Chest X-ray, PA view. Patient: 58 years old, sex M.
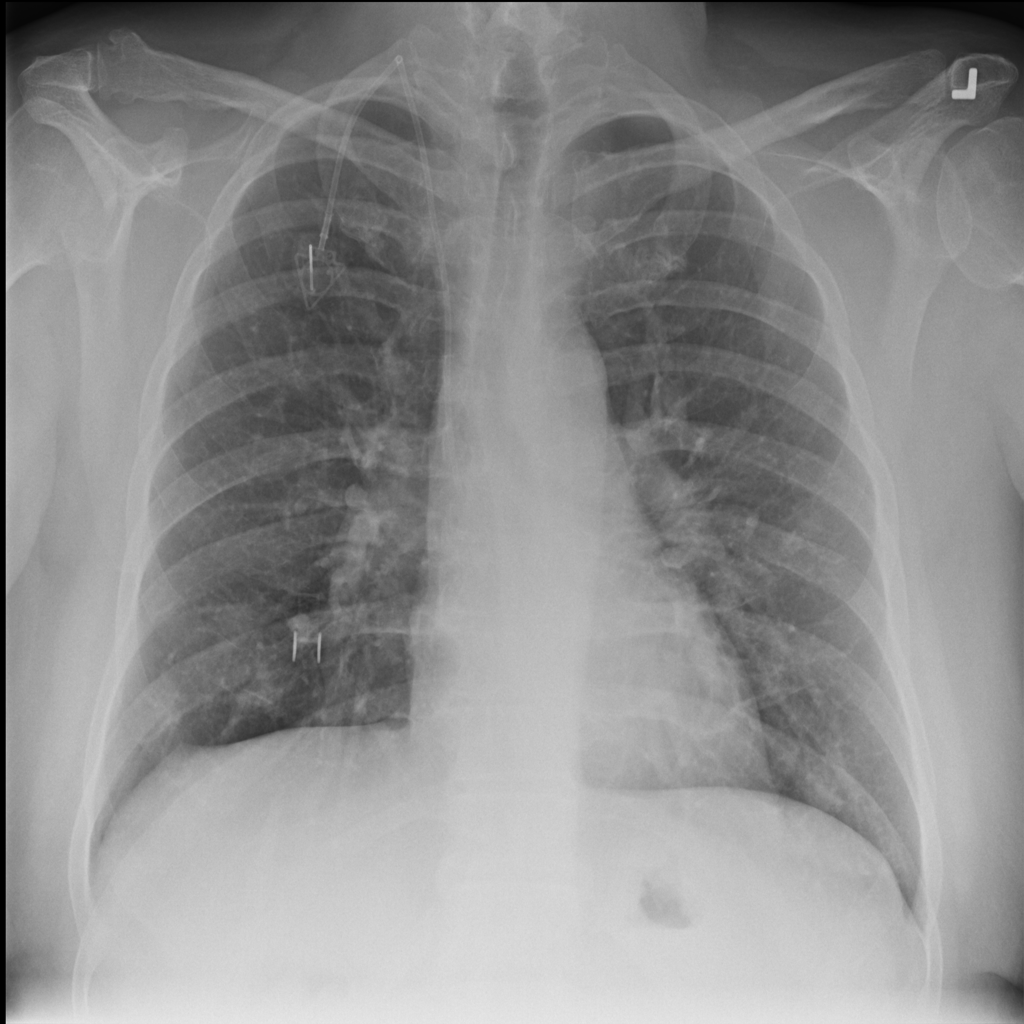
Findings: No Finding